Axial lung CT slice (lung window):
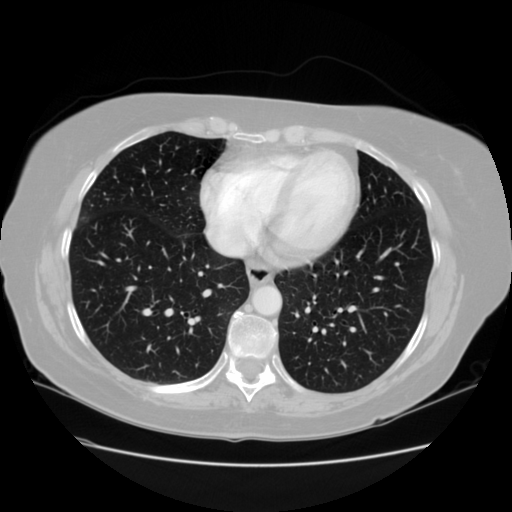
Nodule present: no